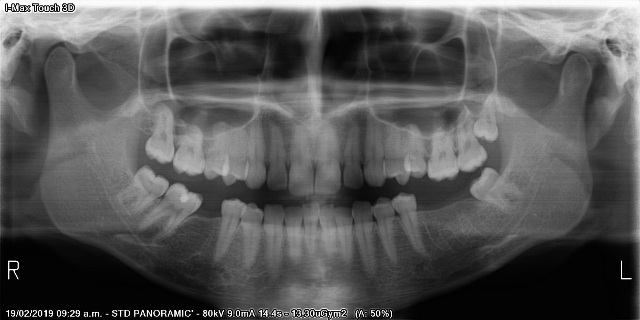
adult